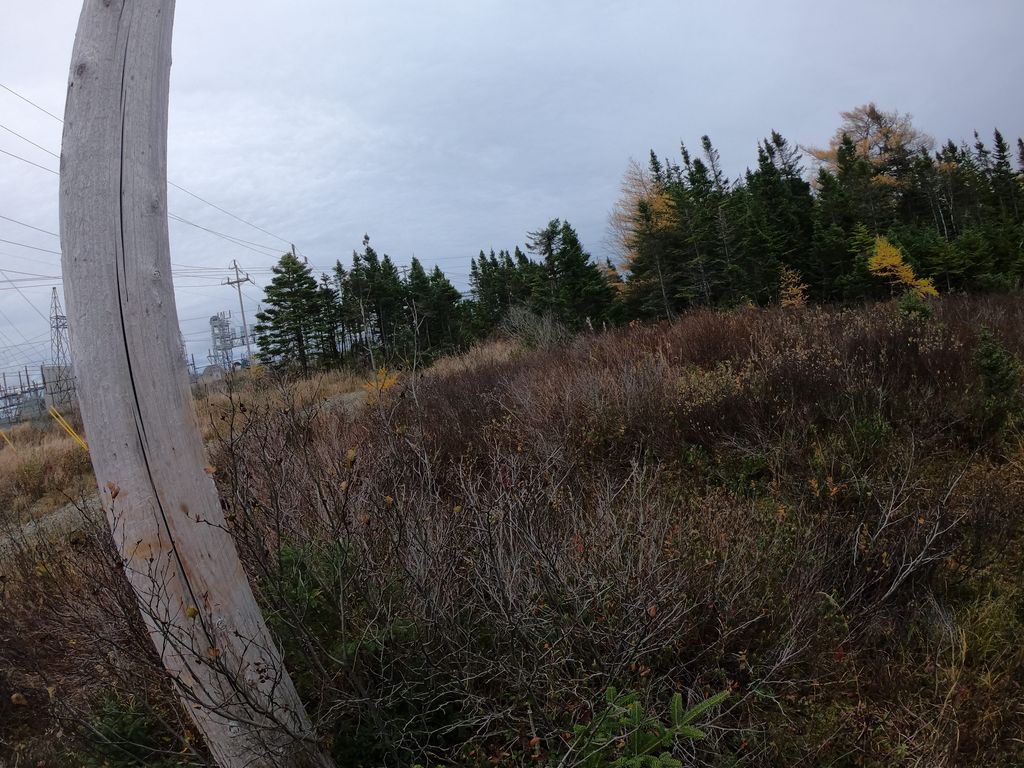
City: st_johns